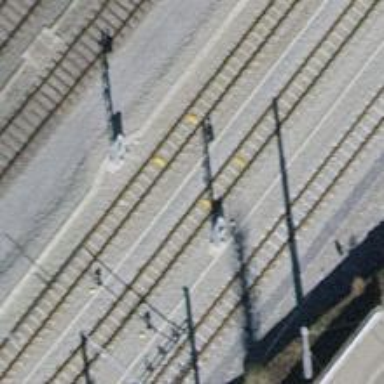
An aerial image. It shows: Railway signal.